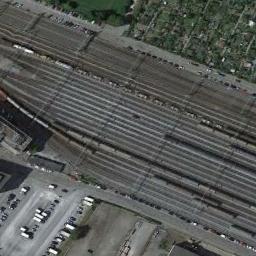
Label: railway